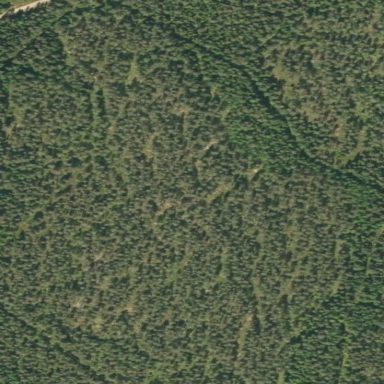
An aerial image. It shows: Woodland with needle-leaved trees.